You are looking at raw rotor-rig vibration samples arranged as a grayscale image. Determine the machine's mechanical condition. Answer with exactly one of: normal, misalignment, unbalance, looseness.
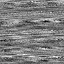
Answer: unbalance